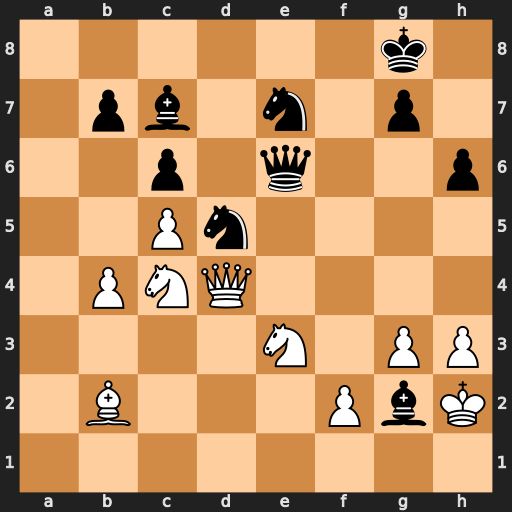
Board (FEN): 6k1/1pb1n1p1/2p1q2p/2Pn4/1PNQ4/4N1PP/1B3PbK/8
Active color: w
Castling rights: -
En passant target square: -
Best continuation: Qxg7#